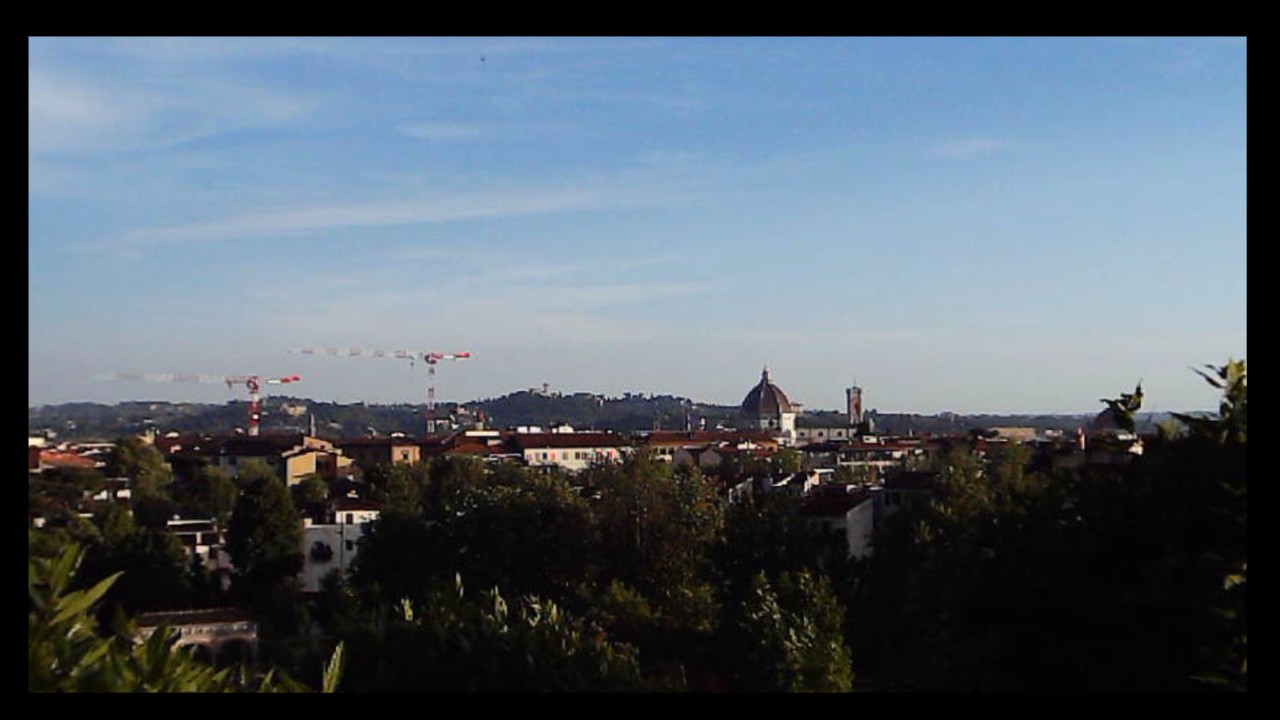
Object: Betafpv air75